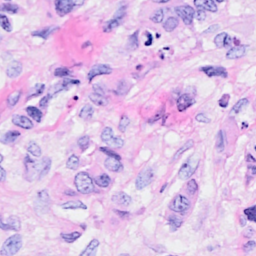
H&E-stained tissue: Breast